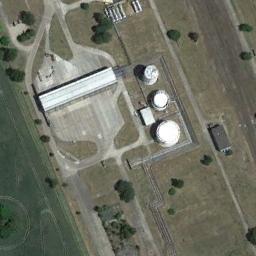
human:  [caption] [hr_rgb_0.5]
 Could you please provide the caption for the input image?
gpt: There are several neatly arranged large oil storage tanks in the factory, And there are large lawns in the factory .

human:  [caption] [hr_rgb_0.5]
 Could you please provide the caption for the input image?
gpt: There is a black house beside the storage tanks .

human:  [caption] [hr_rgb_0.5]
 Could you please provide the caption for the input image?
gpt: There are three white storage tanks on the grass .

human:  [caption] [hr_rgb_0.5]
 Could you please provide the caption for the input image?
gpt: There are several buildings beside the storage tanks .

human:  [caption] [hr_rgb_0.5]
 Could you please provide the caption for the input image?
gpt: There are three storage tanks near the green meadow .